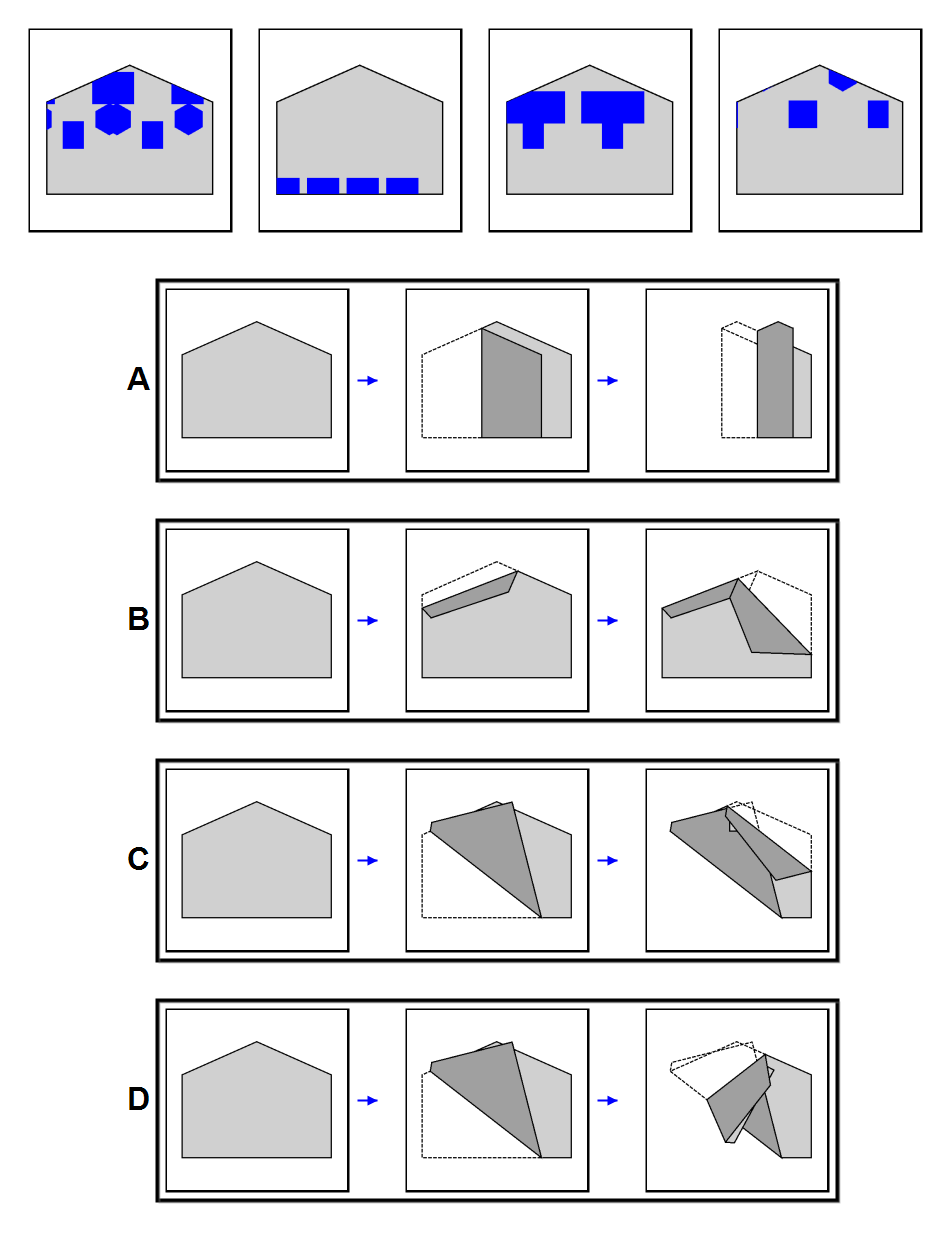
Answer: A